Aerial crown-view tile of a tropical tree (Barro Colorado Island, Panama), acquired 20241112:
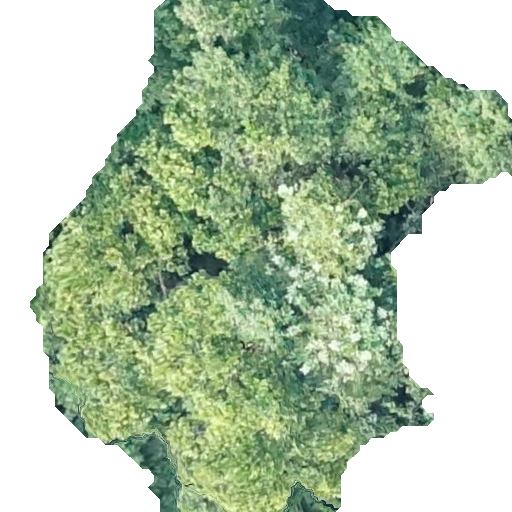
Species: Anacardium excelsum
GBIF accepted scientific name: Anacardium excelsum
Crown area: 264.104 m²